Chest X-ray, PA view. Patient: 40 years old, sex M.
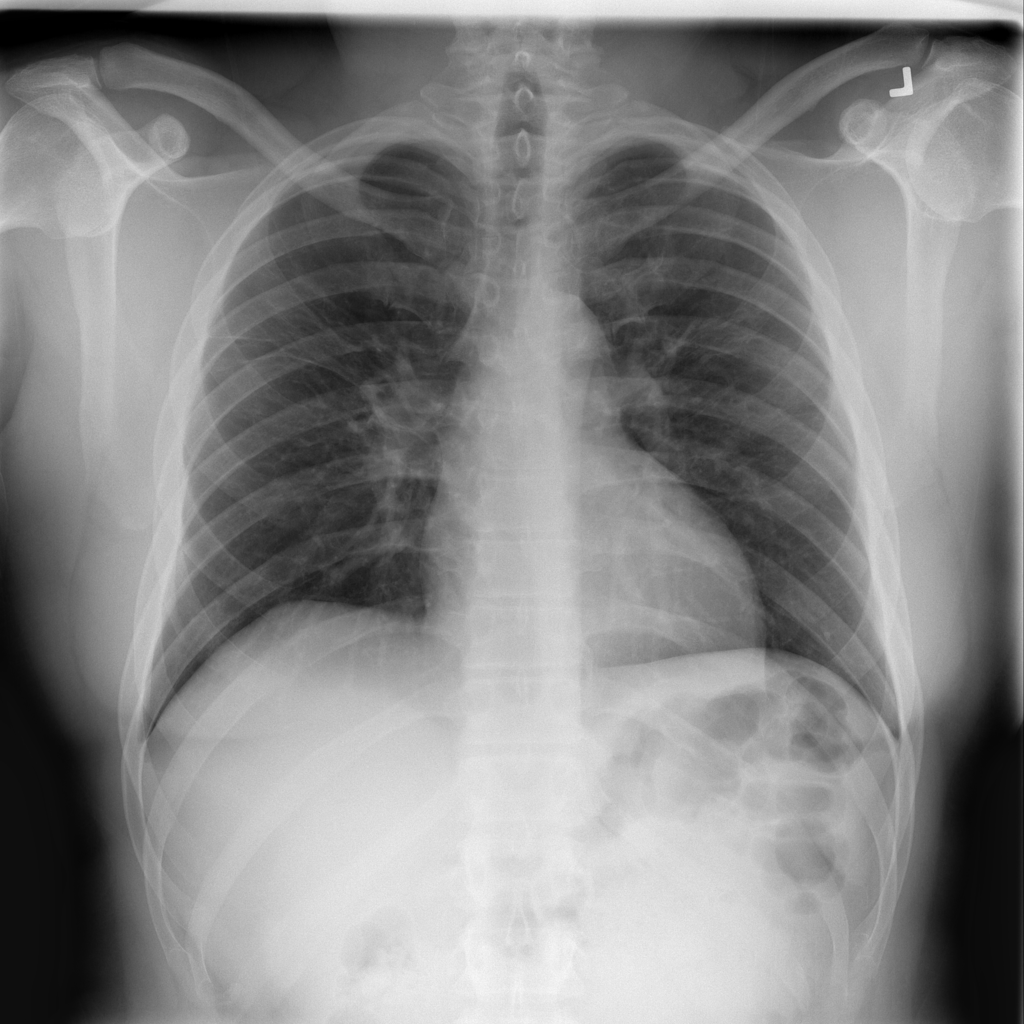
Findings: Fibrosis